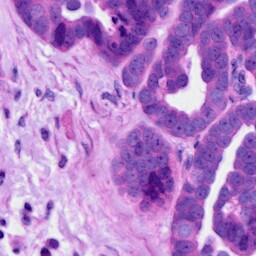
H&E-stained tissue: Ovarian